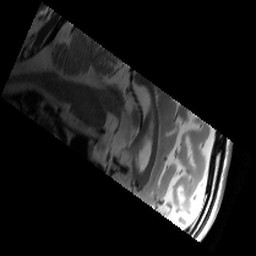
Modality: T2w
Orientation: sagittal
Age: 26
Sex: male
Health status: healthy
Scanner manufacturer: siemens
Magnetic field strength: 3 T
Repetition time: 6 s
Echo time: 0.064 s